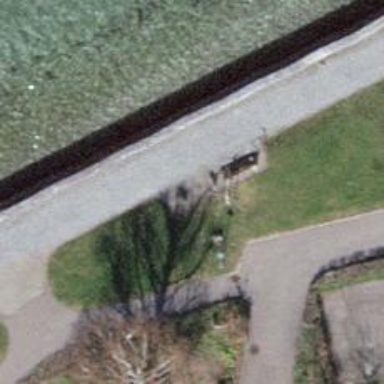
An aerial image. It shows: Bench for seating.